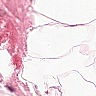
Metastatic tissue present: no